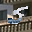
Label: 5